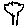
Label: tree